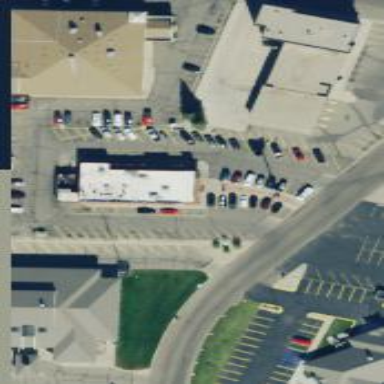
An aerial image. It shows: Parking area.